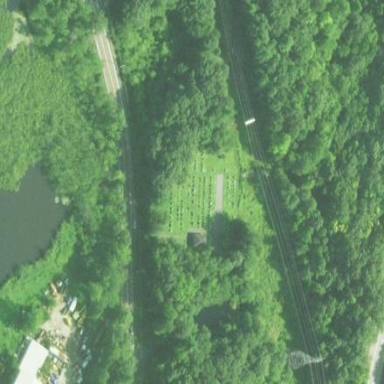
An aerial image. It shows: Cemetery.